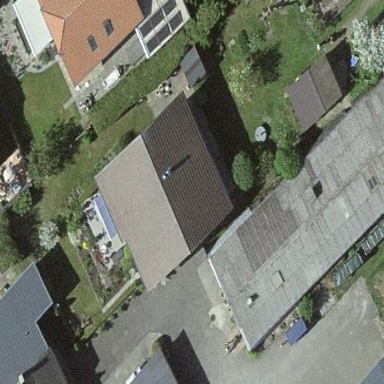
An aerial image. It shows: Residential building.